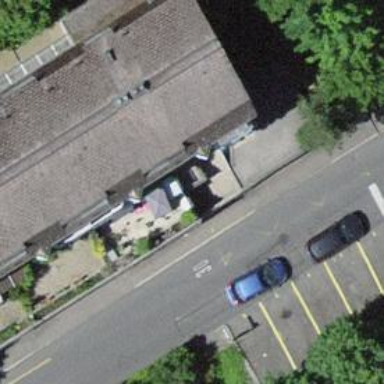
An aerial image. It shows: Bus stop with platform for public transport.